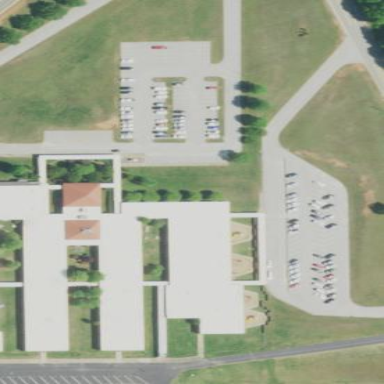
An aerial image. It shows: School.